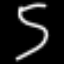
Label: squiggle